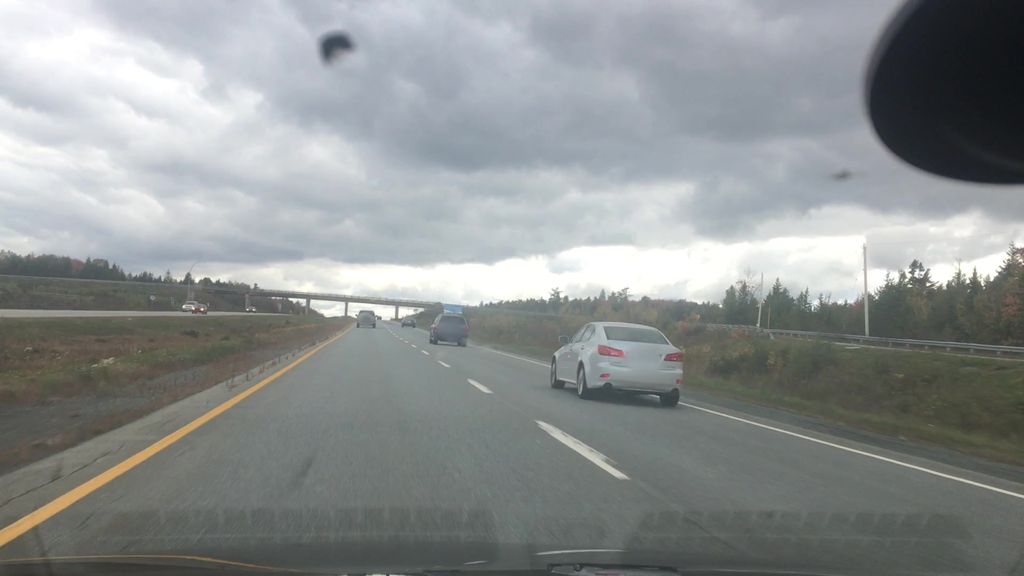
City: halifax